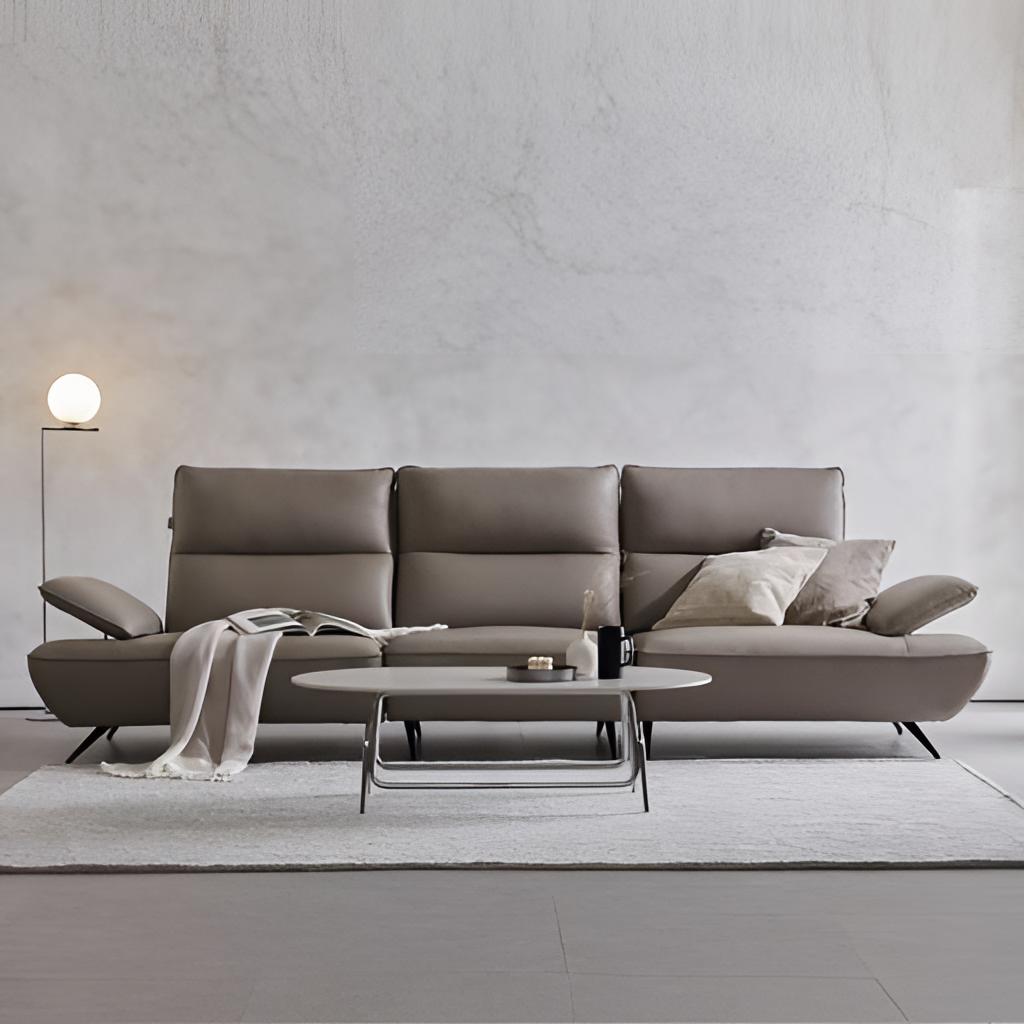
taupe leather sofa, living room, paint wallpaper, with solid pattern, tile flooring, with large square pattern, modern